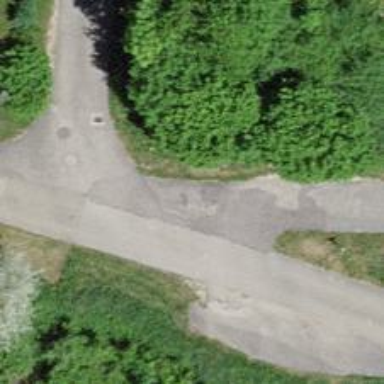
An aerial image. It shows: Asphalt road designated for service vehicles.